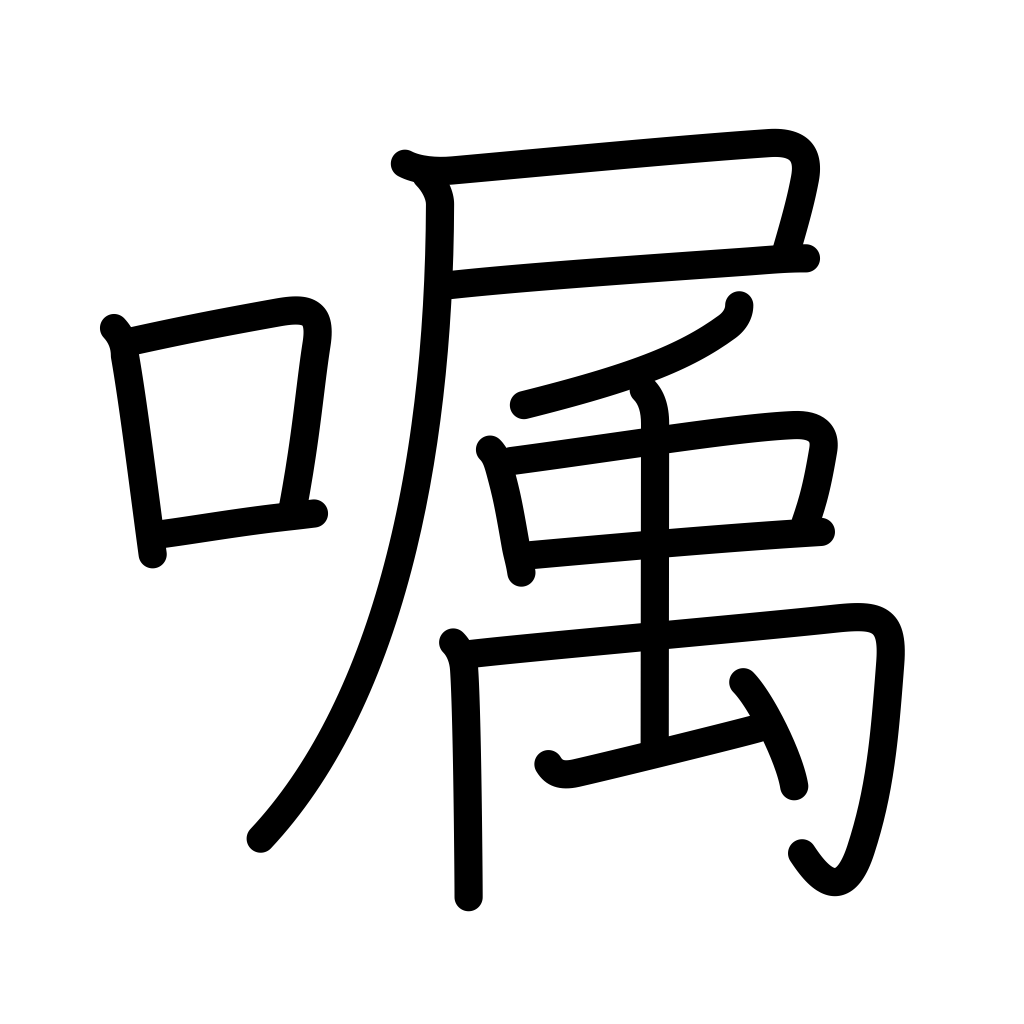
Meaning: entrust, request, send a message